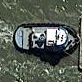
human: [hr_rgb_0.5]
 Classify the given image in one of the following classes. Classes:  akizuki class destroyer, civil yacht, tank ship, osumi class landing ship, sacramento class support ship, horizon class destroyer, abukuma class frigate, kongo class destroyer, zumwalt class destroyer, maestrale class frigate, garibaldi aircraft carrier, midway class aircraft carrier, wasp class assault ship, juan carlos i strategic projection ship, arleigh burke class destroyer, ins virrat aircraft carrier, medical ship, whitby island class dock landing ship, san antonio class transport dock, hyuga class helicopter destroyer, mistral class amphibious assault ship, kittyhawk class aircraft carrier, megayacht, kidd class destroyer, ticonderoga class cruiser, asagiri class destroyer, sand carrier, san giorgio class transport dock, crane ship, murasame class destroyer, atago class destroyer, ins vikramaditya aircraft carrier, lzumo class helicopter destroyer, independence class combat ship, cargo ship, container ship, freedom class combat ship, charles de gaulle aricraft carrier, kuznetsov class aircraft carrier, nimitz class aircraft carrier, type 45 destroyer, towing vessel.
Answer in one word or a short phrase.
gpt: Towing vessel